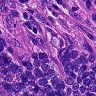
Metastatic tissue present: yes